Question:
My code worked but I don't know why!
Isn't NAME a row and not a column. So why the select statement worked?
'''
SELECT NAME FROM CITY WHERE COUNTRYCODE='JPN';
'''
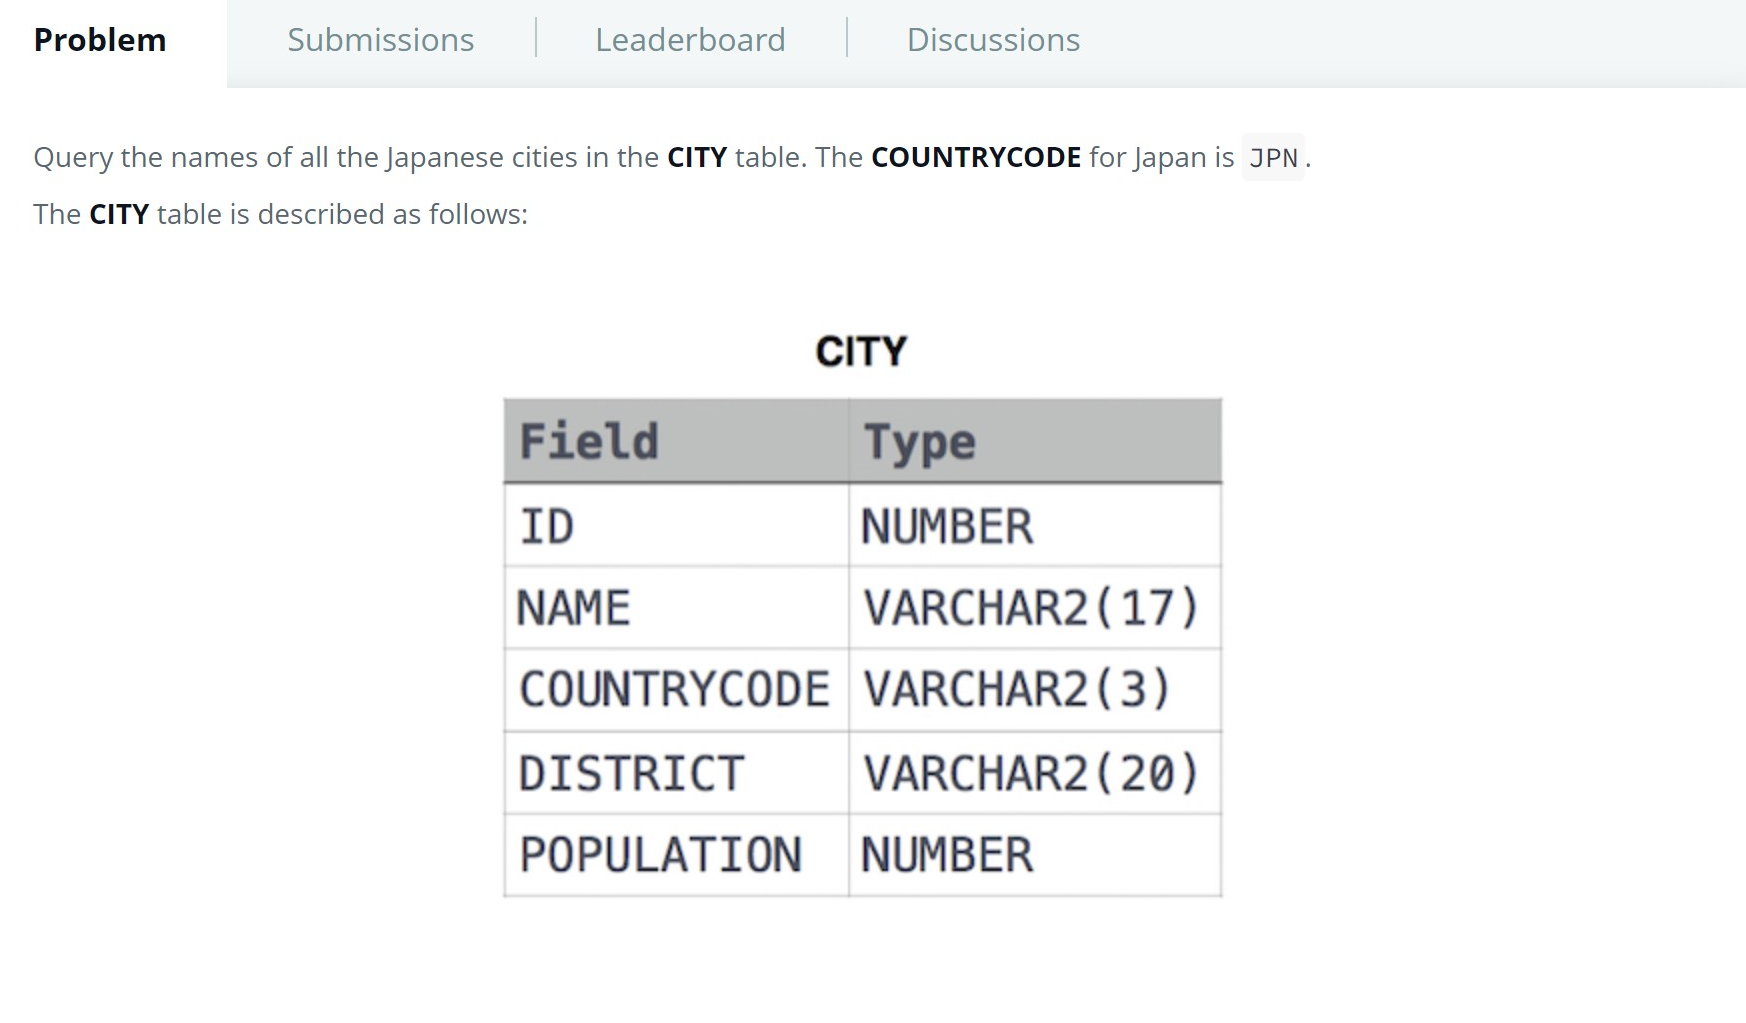
Answer: Rows don't have names. The City table as shown is not how the data table actually "looks". They are using a grid so that they could show you the name and types of the fields, and the fields are columns. If you queried the table with a SELECT *, it would look like:
<URL>